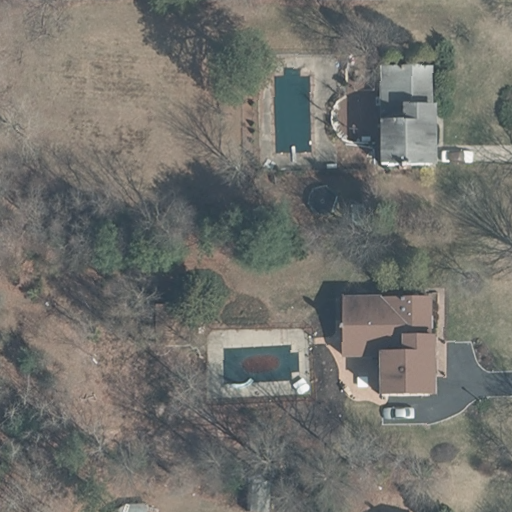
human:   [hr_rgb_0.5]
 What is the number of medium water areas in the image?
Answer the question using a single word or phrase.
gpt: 0

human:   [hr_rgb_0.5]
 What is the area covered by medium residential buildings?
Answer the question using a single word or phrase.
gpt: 552m2

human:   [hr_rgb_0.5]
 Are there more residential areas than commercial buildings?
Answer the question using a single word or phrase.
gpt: yes

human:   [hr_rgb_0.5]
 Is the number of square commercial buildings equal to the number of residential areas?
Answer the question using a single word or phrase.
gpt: no

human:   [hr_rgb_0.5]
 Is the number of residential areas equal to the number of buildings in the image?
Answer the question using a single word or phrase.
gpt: no

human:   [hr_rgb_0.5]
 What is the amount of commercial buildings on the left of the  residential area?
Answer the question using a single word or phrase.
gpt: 0

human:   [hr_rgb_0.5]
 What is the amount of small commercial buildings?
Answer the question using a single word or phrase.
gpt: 0

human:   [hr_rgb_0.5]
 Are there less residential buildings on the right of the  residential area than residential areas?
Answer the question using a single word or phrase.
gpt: no

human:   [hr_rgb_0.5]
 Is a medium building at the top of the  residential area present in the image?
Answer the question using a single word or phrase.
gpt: no

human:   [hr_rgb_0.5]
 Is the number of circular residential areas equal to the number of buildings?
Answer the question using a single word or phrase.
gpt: no

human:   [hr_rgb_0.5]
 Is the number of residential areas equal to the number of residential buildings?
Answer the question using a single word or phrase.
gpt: no

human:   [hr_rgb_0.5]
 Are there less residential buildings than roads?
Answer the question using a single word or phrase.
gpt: no

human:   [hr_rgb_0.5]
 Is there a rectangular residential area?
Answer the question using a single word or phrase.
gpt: no

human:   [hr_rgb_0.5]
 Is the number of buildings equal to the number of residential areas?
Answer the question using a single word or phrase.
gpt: no

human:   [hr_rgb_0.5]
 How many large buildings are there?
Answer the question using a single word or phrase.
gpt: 0

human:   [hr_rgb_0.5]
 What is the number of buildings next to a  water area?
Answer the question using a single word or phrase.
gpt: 0

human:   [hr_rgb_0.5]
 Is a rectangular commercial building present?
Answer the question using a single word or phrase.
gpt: no

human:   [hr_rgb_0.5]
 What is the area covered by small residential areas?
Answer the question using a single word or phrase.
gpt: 0m2

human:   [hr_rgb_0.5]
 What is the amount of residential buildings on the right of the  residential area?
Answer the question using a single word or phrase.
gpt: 2

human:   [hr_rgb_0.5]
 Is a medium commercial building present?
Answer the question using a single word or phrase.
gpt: no

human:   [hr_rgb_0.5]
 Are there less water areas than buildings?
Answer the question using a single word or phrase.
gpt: yes

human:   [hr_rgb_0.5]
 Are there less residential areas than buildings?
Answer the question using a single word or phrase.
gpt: yes

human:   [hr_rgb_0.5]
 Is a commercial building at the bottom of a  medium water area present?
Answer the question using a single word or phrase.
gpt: no

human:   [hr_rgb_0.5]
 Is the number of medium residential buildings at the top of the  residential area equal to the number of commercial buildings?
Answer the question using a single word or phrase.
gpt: yes

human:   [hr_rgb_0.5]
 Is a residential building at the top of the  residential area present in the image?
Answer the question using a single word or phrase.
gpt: no

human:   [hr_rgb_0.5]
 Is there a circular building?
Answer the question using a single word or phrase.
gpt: no

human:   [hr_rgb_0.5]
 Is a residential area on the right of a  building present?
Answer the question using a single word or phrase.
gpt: no

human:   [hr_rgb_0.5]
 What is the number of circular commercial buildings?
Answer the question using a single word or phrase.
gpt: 0

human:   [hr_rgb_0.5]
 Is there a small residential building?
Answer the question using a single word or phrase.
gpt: no

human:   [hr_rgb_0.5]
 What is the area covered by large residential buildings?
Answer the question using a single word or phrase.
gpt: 0m2

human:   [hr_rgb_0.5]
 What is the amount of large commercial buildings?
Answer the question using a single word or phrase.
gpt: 0

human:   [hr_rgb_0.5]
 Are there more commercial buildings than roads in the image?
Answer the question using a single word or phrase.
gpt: no

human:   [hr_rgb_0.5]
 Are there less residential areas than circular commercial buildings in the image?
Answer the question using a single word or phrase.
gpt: no

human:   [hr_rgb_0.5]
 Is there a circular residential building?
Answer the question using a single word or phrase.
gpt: no

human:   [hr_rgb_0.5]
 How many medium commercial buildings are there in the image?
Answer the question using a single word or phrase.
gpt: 0

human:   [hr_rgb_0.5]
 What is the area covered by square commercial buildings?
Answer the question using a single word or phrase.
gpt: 0m2